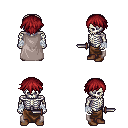
a pixel art fantasy rpg character, male body template, skeleton, gray cape, robe skirt, brunette short bangs hairstyle, white cloth bandages, brown shoes, dagger, four views (front, back, left, right), 2x2 character sprite sheet, small pixel art, hard edges, no anti-aliasing